Field crop: maize
Growth stage: 2
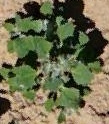
Species: chenopodium